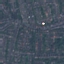
Land use / land cover: Residential